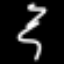
Label: squiggle